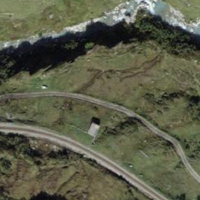
EUNIS habitat code: 31
Species observed at this site:
Pinguicula alpina